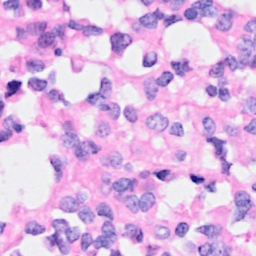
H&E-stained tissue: Breast